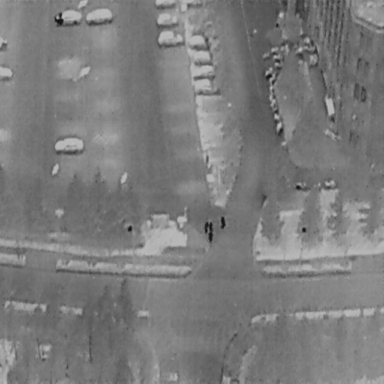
There are 16 objects shown in the infrared image, including 12 Cars, and four People.